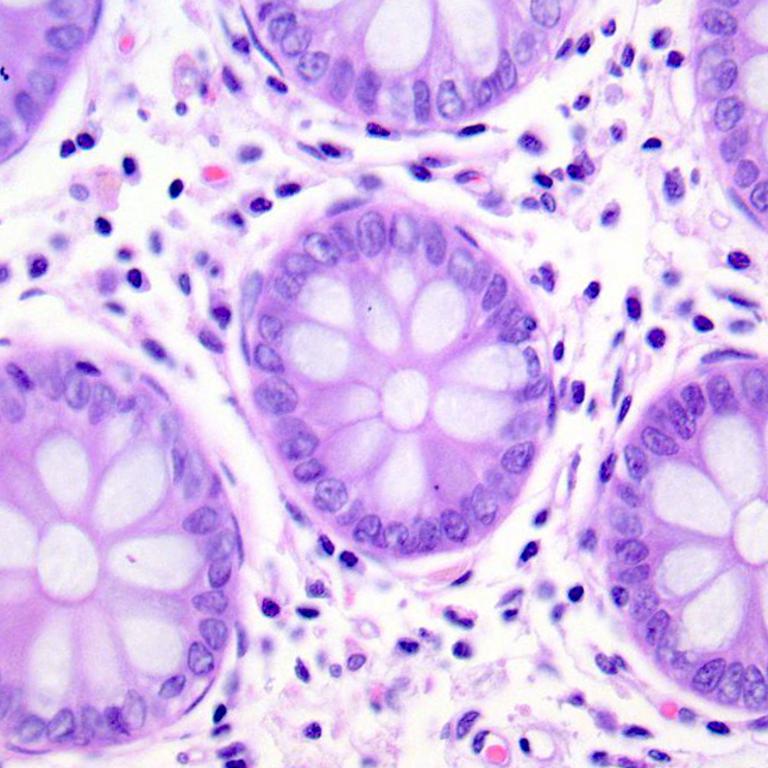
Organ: colon
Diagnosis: benign